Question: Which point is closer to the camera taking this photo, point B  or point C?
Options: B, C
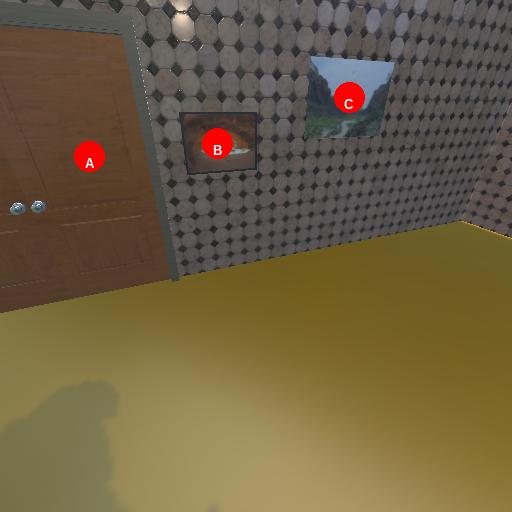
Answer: B